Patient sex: M
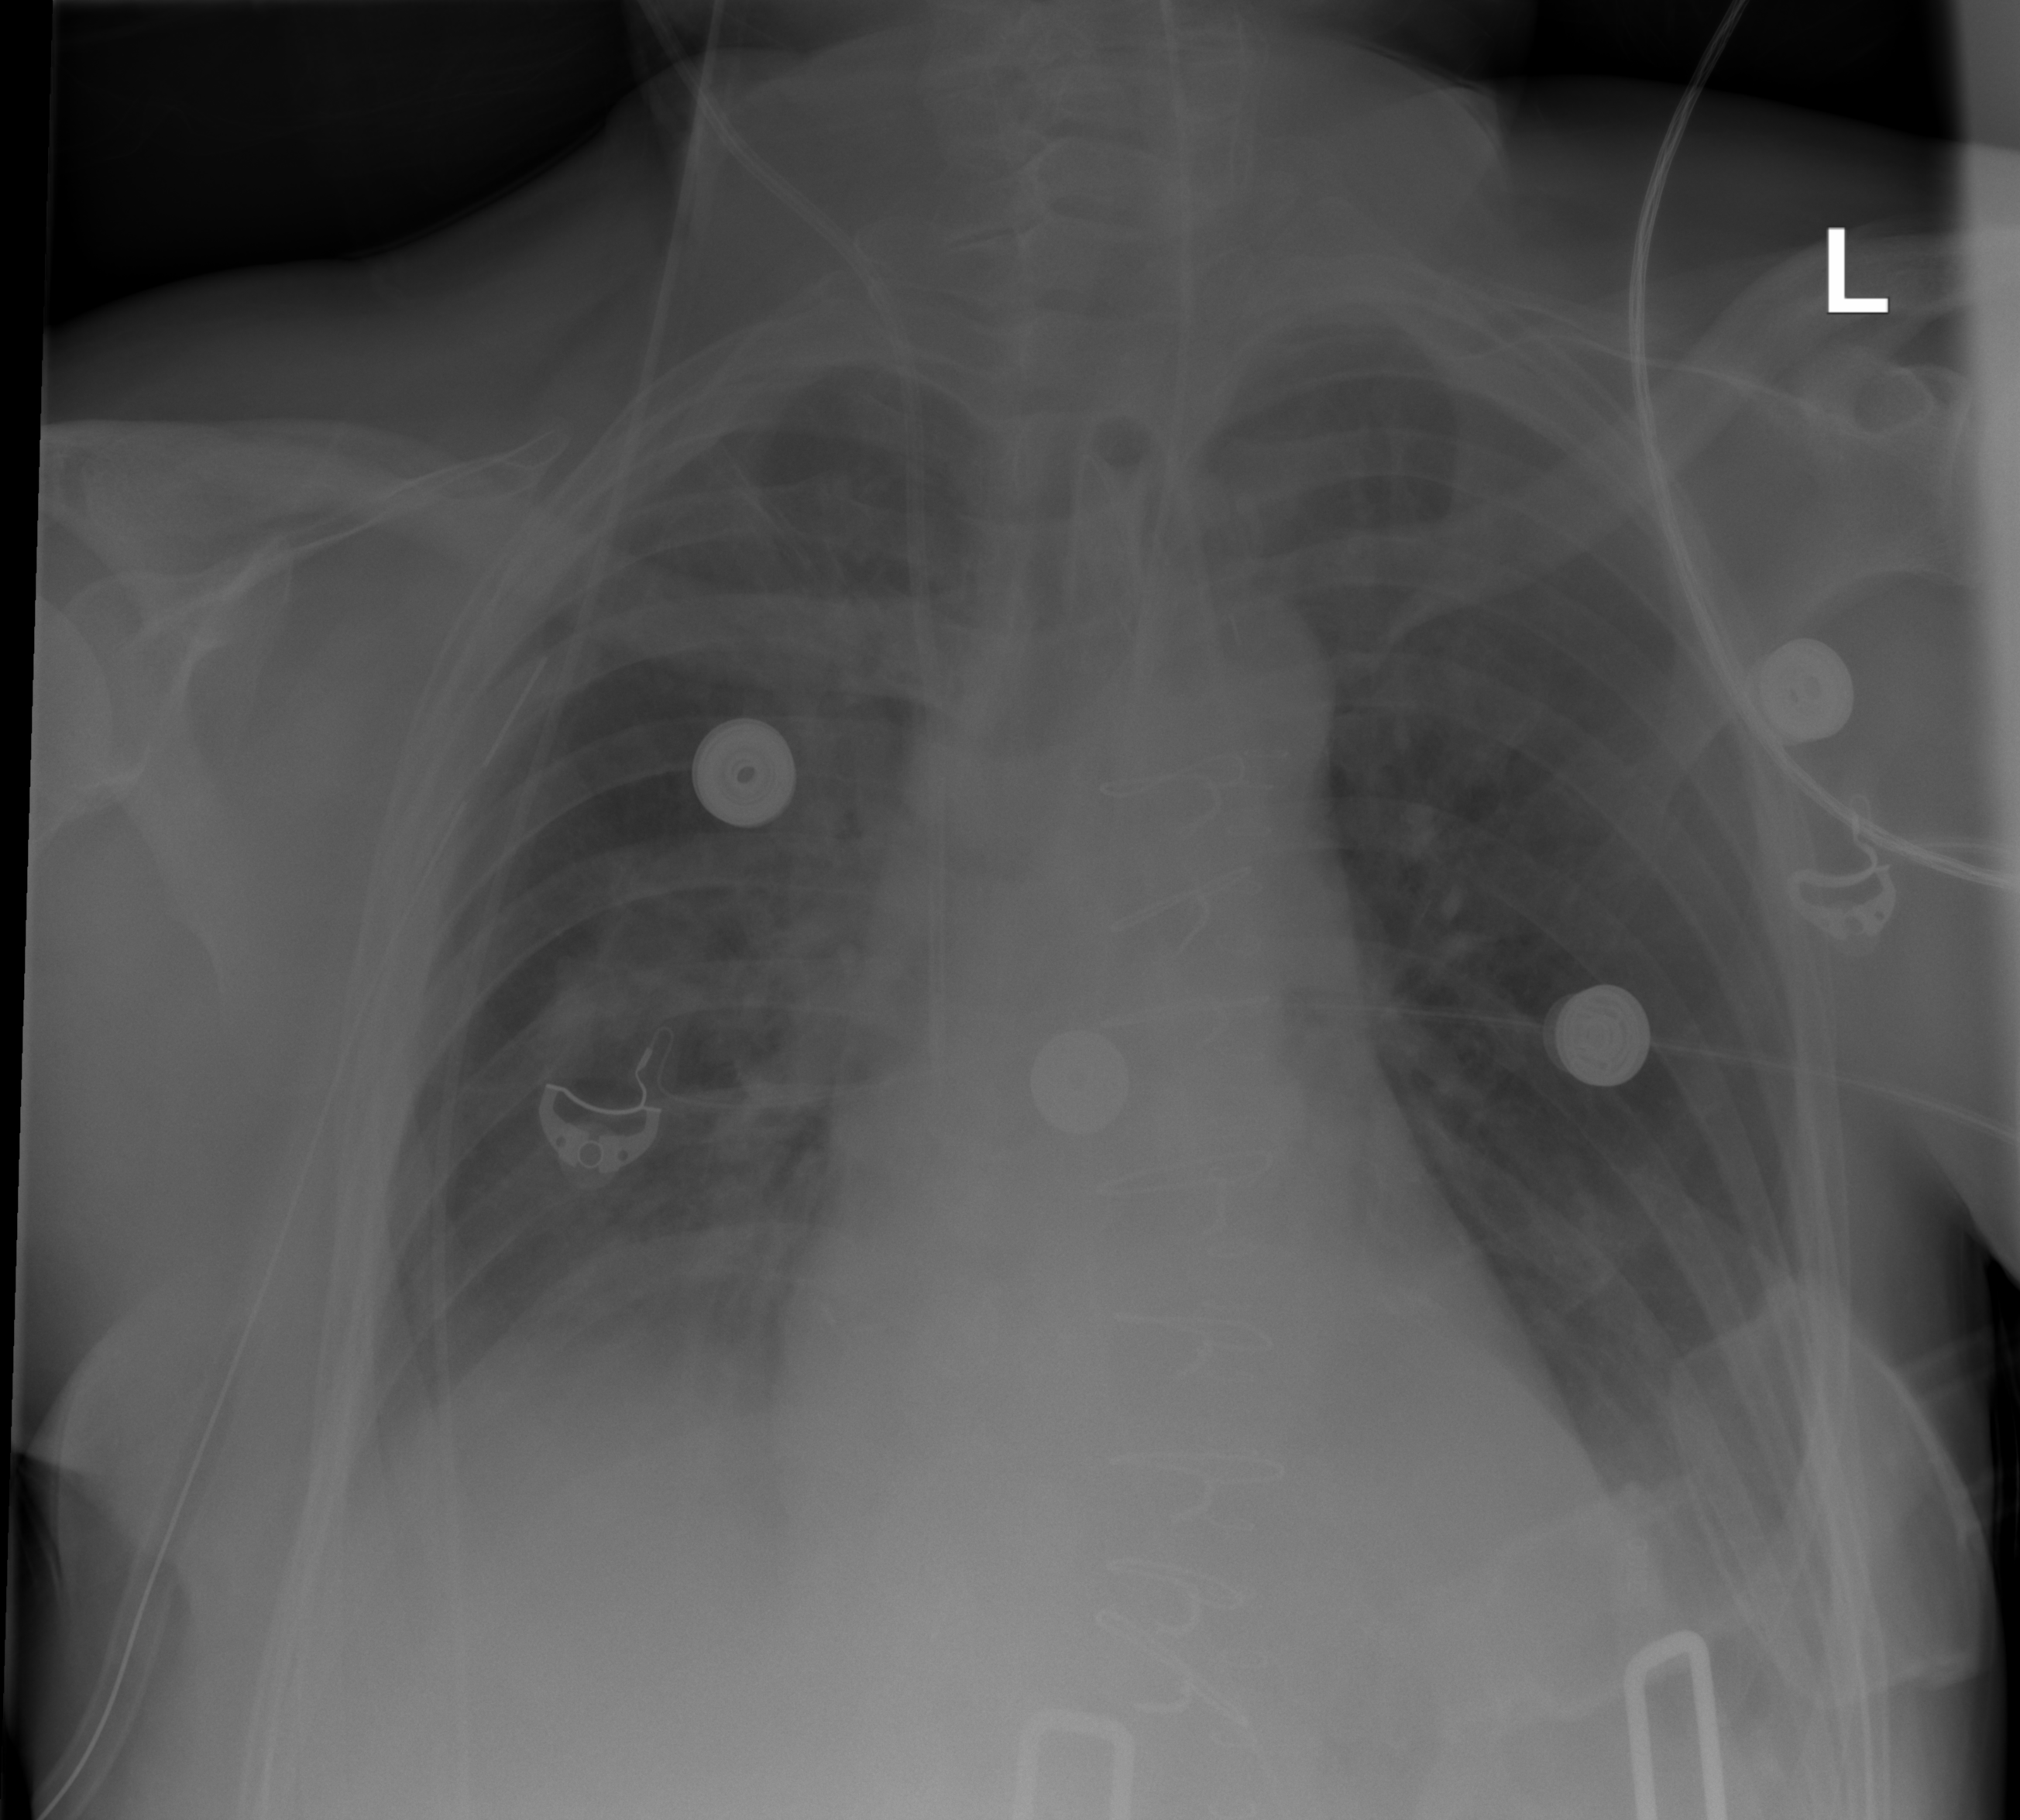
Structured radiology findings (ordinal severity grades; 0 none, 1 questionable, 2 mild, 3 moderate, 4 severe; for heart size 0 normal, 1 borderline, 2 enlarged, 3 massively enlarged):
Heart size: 1
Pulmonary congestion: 0
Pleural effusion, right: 2
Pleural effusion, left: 2
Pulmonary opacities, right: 1
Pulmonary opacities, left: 0
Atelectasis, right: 2
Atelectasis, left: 0